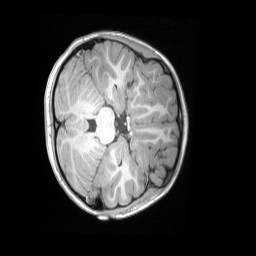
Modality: T1w
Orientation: axial
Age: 6
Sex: female
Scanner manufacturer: siemens
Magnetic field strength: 3 T
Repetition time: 2.53 s
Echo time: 0.00164 s